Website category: sports
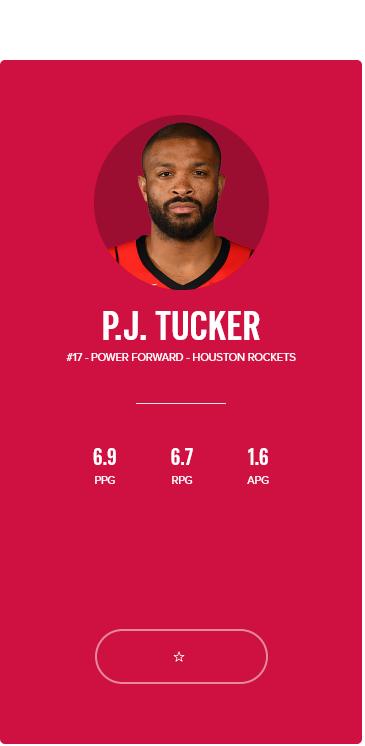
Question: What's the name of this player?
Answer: P.J. TUCKER

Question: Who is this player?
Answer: P.J. TUCKER

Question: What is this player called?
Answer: P.J. TUCKER

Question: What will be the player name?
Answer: P.J. TUCKER

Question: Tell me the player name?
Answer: P.J. TUCKER

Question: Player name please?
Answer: P.J. TUCKER

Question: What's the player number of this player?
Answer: #17

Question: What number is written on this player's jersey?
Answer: #17

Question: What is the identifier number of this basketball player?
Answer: #17

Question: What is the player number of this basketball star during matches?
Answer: #17

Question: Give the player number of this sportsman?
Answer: #17

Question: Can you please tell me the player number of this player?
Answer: #17

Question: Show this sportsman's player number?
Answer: #17

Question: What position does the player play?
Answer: POWER FORWARD

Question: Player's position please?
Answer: POWER FORWARD

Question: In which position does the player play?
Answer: POWER FORWARD

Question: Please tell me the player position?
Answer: POWER FORWARD

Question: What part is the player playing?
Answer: POWER FORWARD

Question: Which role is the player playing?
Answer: POWER FORWARD

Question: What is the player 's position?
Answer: POWER FORWARD

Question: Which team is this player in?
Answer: HOUSTON ROCKETS

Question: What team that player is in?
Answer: HOUSTON ROCKETS

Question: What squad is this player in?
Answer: HOUSTON ROCKETS

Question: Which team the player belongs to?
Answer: HOUSTON ROCKETS

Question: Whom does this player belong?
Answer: HOUSTON ROCKETS

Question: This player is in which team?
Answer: HOUSTON ROCKETS

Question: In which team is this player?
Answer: HOUSTON ROCKETS

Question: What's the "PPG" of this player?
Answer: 6.9

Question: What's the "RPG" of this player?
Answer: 6.7

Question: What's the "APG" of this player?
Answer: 1.6

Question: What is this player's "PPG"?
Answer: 6.9

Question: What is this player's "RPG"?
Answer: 6.7

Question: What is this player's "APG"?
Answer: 1.6

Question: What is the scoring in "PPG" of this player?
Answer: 6.9

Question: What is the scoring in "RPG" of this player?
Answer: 6.7

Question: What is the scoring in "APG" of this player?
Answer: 1.6

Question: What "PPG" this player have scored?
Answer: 6.9

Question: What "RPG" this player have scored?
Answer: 6.7

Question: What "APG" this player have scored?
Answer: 1.6

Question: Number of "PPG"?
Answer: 6.9

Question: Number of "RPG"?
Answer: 6.7

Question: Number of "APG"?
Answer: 1.6

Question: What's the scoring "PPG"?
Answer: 6.9

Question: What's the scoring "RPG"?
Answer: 6.7

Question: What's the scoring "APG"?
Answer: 1.6